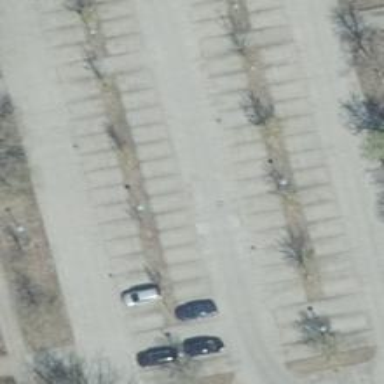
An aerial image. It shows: Parking area.